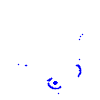
Particle: proton